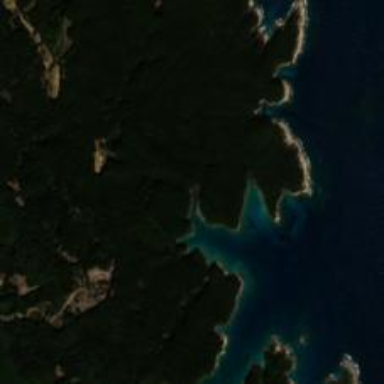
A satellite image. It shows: Breathtaking coastline.